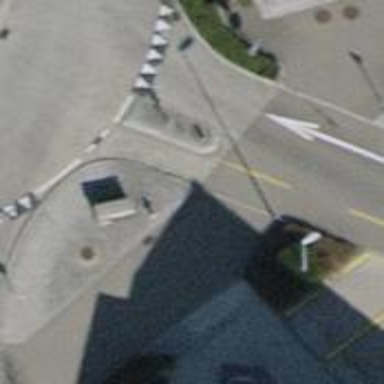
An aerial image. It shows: Kerb barrier.